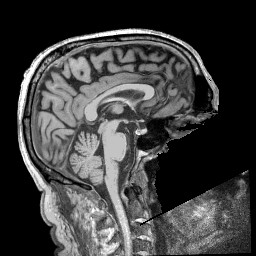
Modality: T1w
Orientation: sagittal